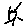
Label: sun